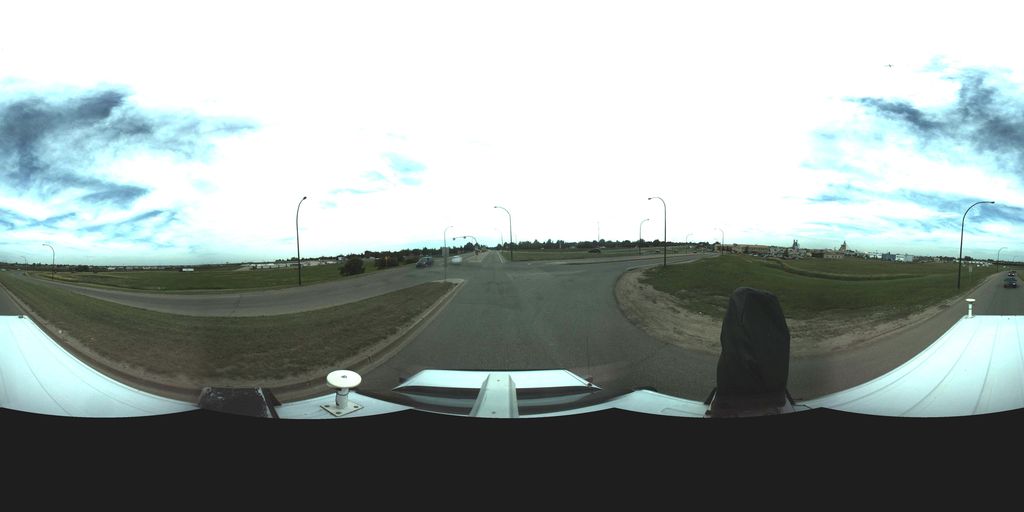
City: saskatoon